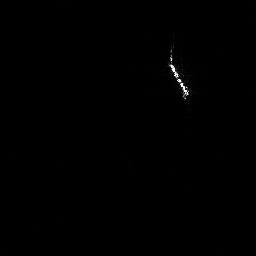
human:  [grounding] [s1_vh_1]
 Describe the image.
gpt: In the satellite image, there is  <ref>1 medium ship </ref> <box>[[64, 14, 75, 39, 0]]</box> located at top.